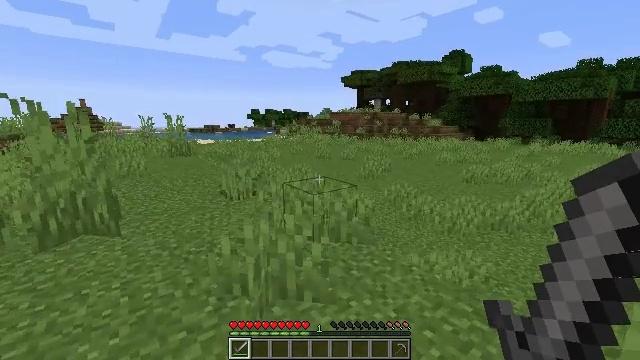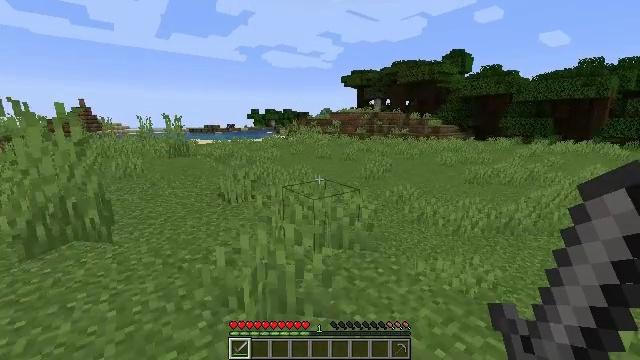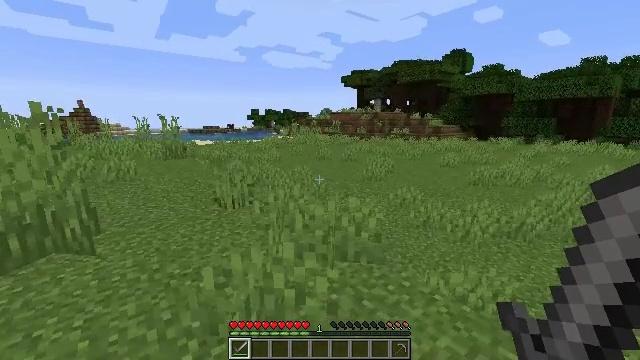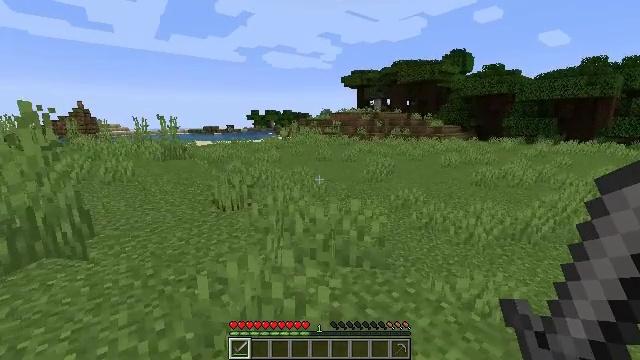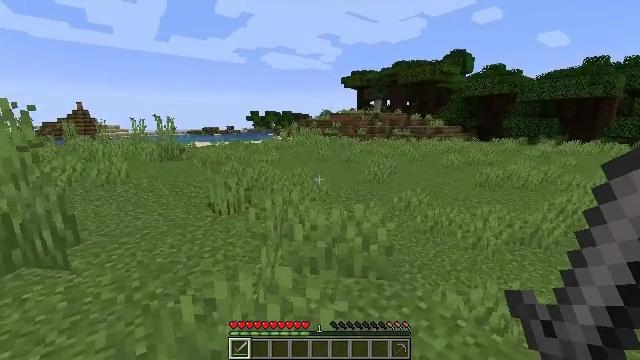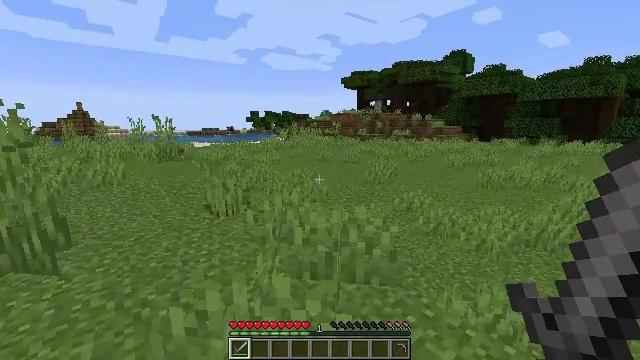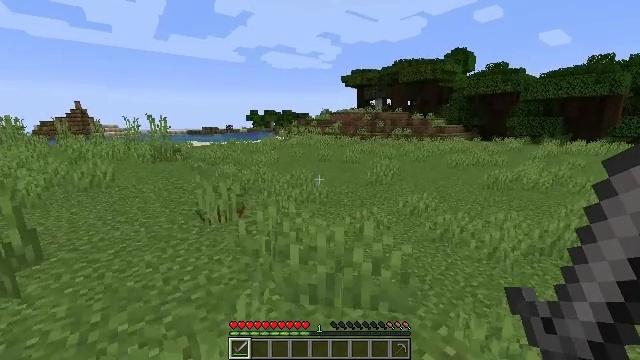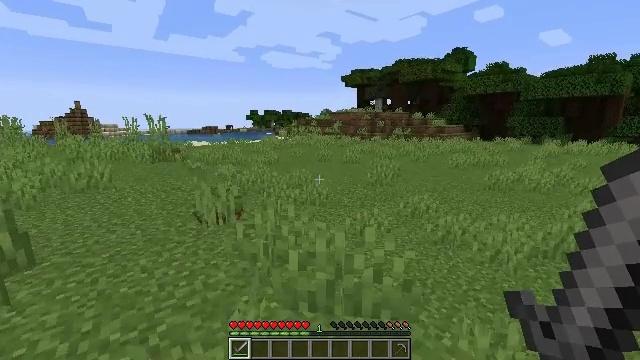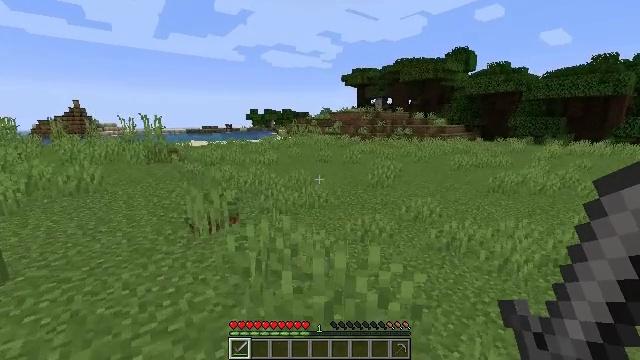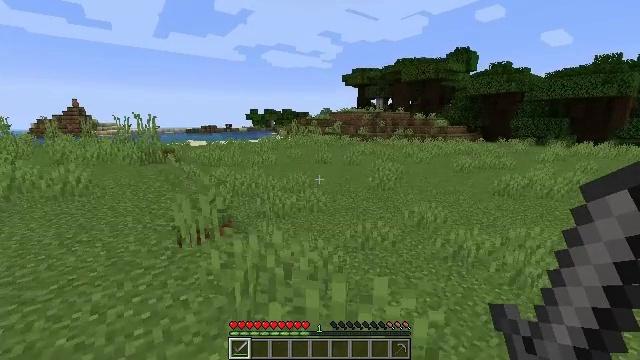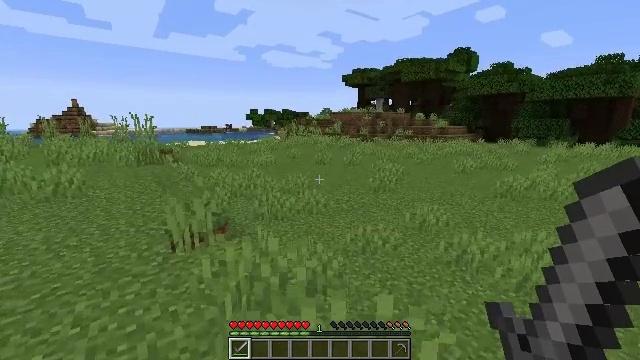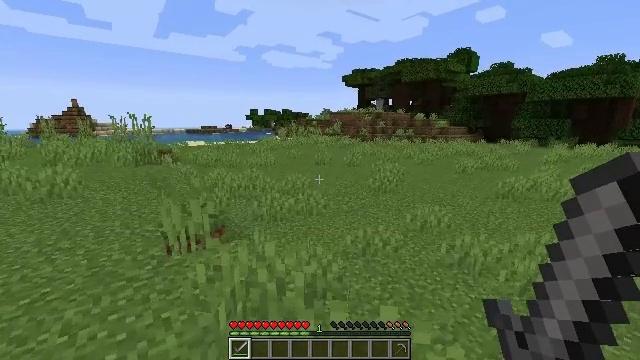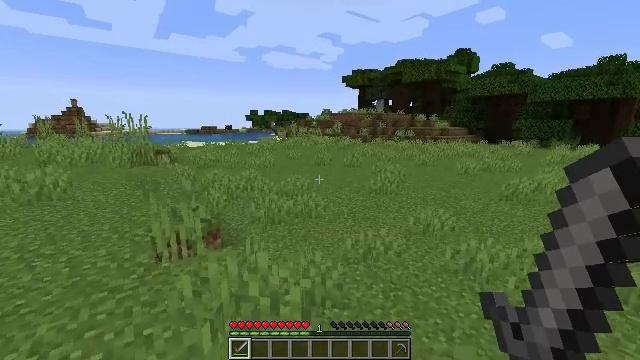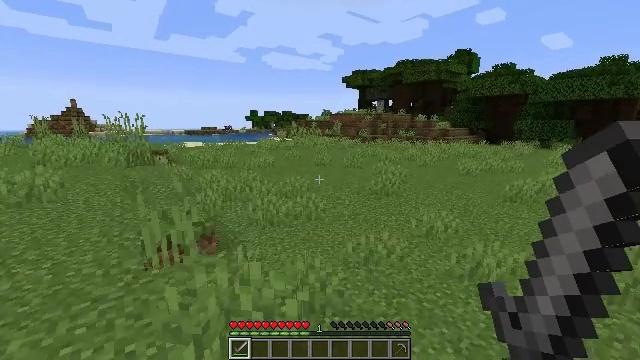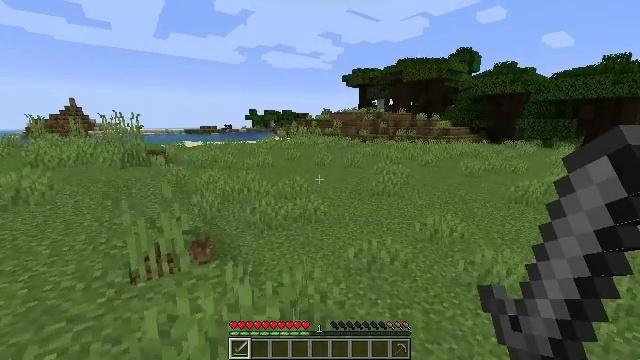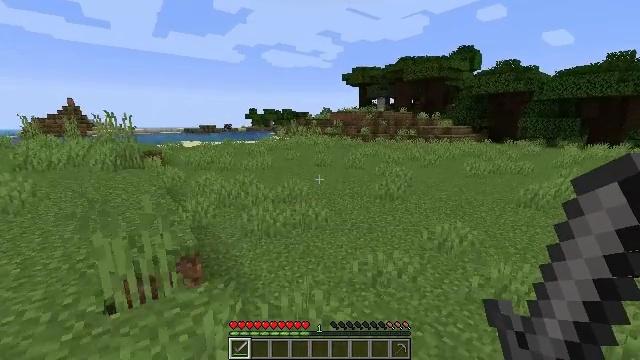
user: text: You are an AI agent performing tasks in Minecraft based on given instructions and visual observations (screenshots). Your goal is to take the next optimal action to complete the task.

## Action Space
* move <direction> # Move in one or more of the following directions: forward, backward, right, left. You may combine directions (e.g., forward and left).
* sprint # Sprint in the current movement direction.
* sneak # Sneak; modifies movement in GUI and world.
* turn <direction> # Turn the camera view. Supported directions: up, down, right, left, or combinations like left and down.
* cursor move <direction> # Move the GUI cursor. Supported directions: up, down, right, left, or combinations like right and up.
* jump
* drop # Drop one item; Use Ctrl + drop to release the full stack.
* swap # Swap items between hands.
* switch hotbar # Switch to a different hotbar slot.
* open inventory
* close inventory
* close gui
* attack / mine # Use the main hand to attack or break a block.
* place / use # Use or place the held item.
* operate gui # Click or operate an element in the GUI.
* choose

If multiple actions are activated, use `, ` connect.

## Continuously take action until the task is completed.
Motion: motion action
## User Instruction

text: Get cooked cod by cooking cod in the furnace.
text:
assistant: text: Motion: move forward
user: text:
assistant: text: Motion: move forward
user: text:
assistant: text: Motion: move forward
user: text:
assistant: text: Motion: move forward
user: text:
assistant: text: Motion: move forward
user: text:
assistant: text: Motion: move forward
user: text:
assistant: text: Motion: move forward
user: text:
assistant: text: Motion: move forward
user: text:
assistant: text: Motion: move forward
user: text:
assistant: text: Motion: move forward
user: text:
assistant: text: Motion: move forward
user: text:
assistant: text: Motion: move forward
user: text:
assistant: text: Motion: move forward
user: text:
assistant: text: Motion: move forward
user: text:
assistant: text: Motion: move forward
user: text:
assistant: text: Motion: move forward
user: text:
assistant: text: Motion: move forward
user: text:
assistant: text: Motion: move forward
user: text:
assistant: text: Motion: move forward
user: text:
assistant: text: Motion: move forward
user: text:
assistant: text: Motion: move forward
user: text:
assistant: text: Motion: move forward
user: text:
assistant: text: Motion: move forward
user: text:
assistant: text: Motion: move forward
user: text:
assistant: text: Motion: move forward
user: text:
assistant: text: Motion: move forward, turn right
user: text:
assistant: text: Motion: move forward and move left, turn right and up
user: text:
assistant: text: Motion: move forward and move left, turn right and up
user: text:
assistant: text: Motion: move forward and move left, turn right and up
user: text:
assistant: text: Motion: move forward and move left